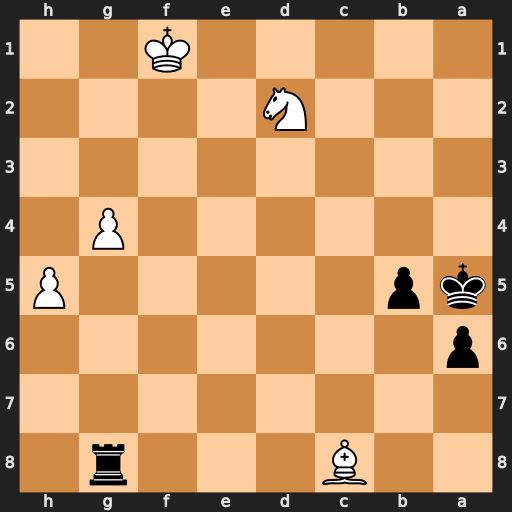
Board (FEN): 2B3r1/8/p7/kp5P/6P1/8/3N4/5K2
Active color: b
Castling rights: -
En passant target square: -
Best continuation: Rxc8 g5 Rg8 g6 Ka4